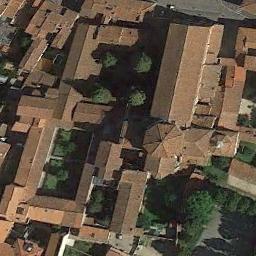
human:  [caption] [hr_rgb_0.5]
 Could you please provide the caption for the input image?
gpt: The church with an octagon tower and the rest of the church has some orange roofs .

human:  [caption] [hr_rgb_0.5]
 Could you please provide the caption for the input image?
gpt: The church is surrounded by some red buildings .

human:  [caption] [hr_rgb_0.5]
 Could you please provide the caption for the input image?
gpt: This is a church with a spherical roof in the middle .

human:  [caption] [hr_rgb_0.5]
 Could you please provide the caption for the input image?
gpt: A cathedral with a brown roof, Surrounded by trees .

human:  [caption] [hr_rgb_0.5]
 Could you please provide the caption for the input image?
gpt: There are many buildings near the church .